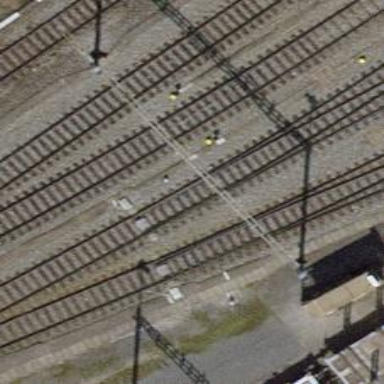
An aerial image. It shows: Railway switch.